Interaction volume radius: 10 \u00c5
Interaction volume height: 20 \u00c5
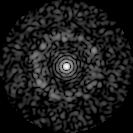
Disorder parameter: 0.8386